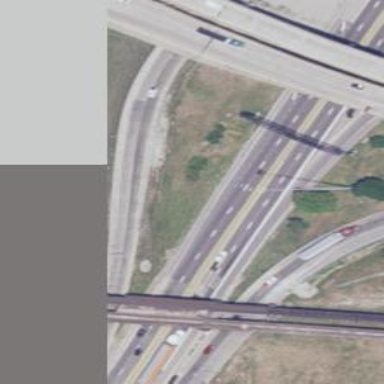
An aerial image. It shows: Motorway junction.